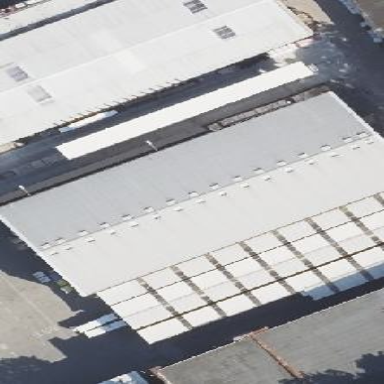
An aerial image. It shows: Warehouse building.